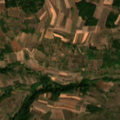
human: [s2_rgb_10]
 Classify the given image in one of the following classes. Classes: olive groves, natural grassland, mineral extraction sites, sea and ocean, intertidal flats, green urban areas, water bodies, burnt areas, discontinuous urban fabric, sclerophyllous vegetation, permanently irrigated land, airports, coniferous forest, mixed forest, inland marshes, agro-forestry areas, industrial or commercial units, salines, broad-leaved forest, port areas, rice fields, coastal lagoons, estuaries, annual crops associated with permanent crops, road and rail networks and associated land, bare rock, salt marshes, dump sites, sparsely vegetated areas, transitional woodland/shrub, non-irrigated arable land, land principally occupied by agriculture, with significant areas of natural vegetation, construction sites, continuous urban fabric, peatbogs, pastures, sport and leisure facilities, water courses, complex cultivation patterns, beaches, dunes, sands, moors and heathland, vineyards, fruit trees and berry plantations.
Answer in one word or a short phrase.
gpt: fruit trees and berry plantations, complex cultivation patterns, land principally occupied by agriculture, with significant areas of natural vegetation